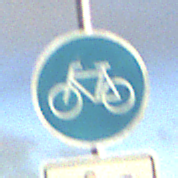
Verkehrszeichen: Radweg
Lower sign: EinspurigeFahrzeugeFrei2
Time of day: SunriseSunset
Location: Outdoor (Nature)
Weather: PartlyCloudy
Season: NotSpecified
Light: Natural